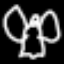
Label: angel